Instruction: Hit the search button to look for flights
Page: home
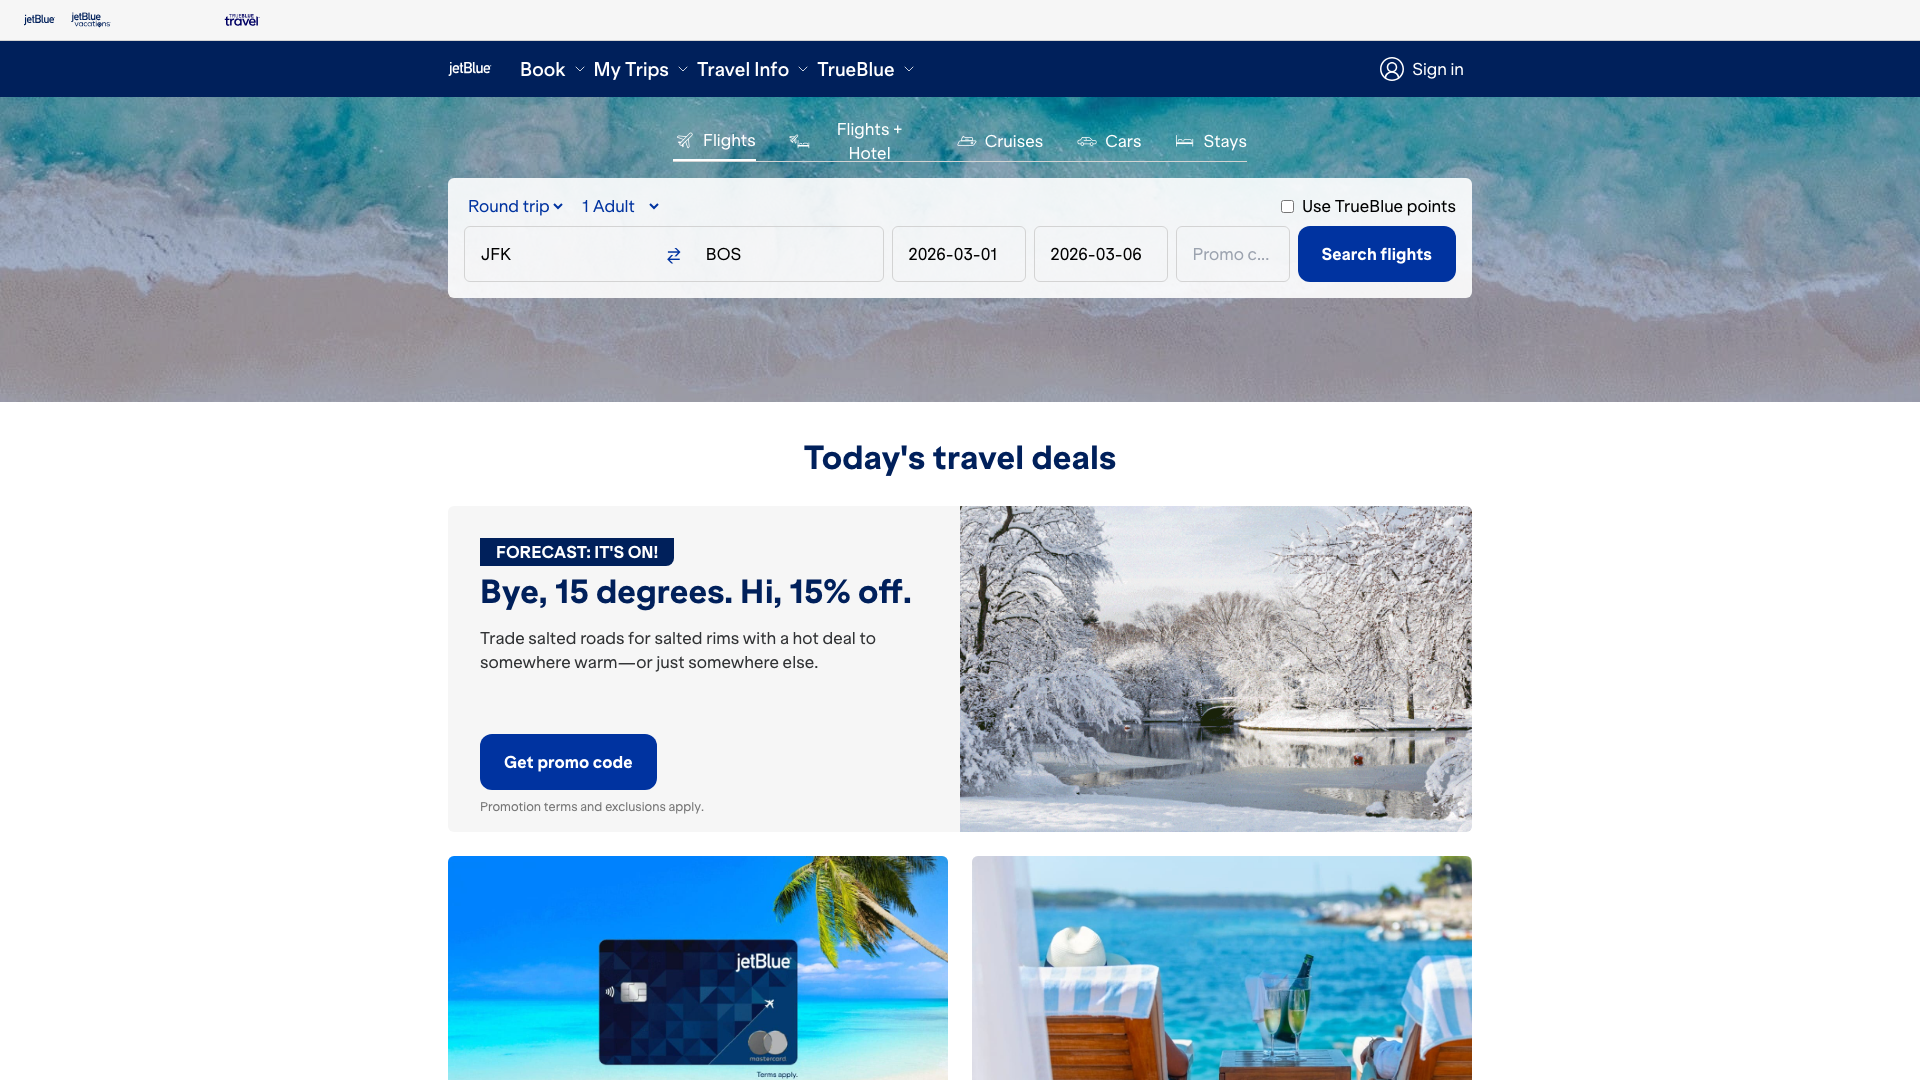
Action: click